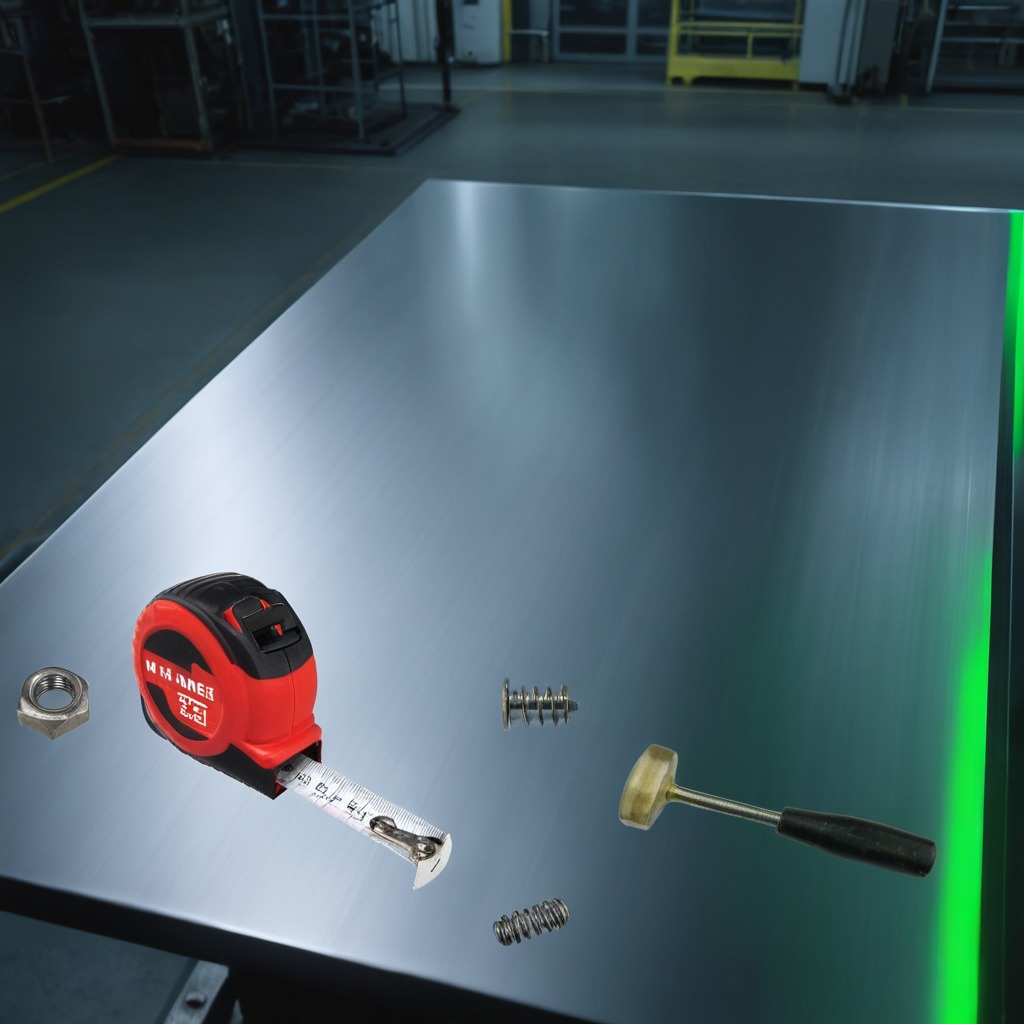
A measuring tape, a metal machine screw, a hammer, a coiled metal spring, and a metal nut are lying on a metal table in a machine shop under fluorescent lights.